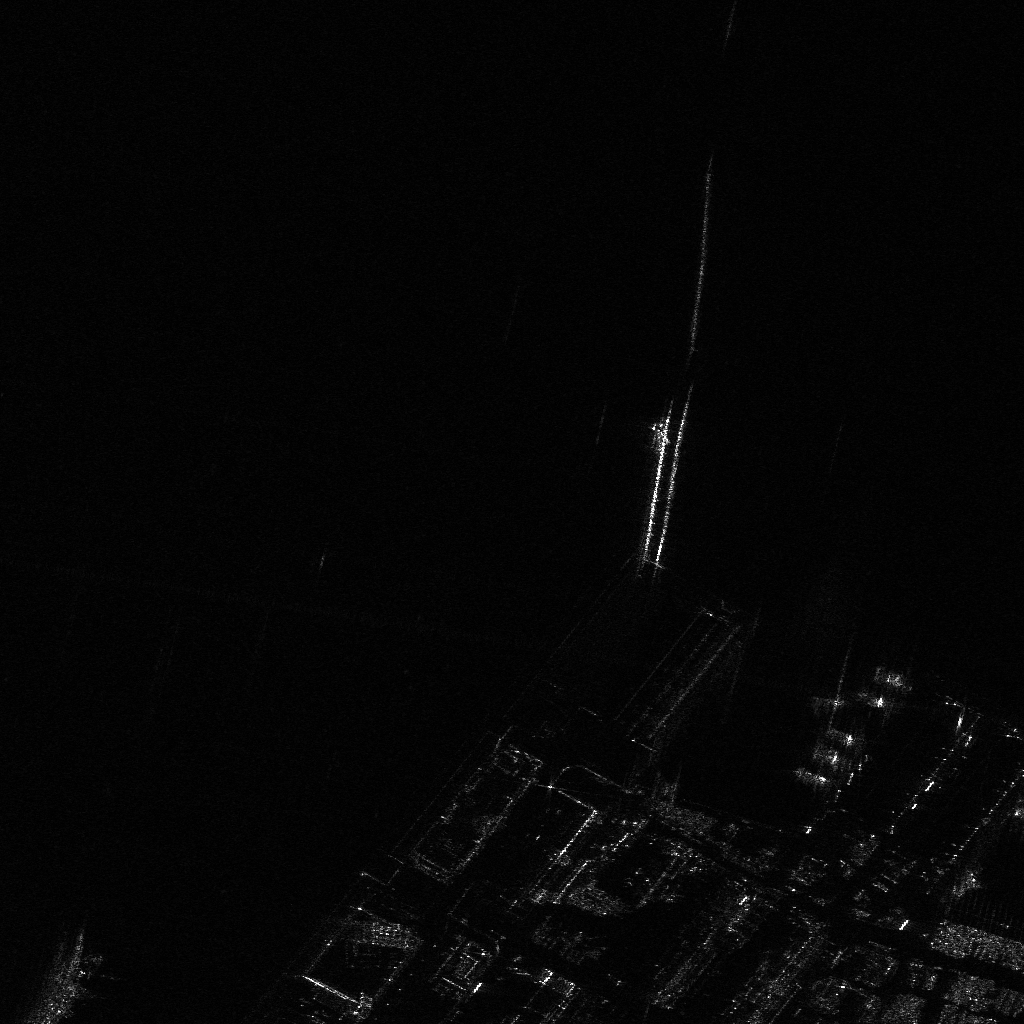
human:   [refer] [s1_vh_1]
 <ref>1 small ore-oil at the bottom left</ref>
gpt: <box>[[2, 91, 4, 107, 38]]</box>

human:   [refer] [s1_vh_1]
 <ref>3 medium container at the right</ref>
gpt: <box>[[78, 67, 82, 68, 32], [82, 67, 86, 68, 36], [84, 64, 88, 66, 33]]</box>

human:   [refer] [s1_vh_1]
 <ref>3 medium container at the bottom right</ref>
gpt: <box>[[80, 71, 84, 72, 27], [79, 73, 82, 74, 27], [77, 74, 81, 76, 27]]</box>